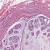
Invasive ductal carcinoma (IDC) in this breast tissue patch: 1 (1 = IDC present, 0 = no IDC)